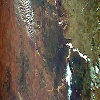
Label: land